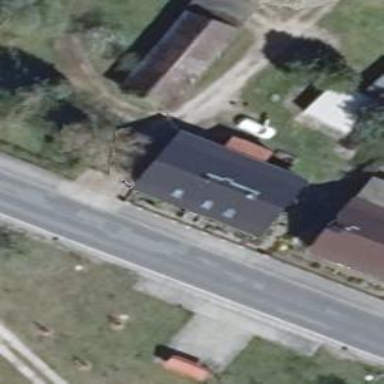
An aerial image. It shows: House with flat roof.